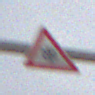
Verkehrszeichen: SchneeOderEisglaette
Umgebung: Outdoor, Suburban
Tageszeit: MorningAfternoon
Wetter: PartlyCloudy
Licht: Natural
Jahreszeit: NotSpecified
Kontrast: HighContrast